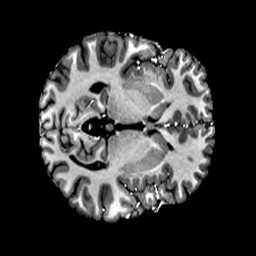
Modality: T1w
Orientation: axial
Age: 23
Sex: female
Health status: healthy
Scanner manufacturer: siemens
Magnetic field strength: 6.98 T
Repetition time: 6 s
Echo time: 0.00302 s